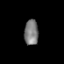
Tissue: prostate
Cell type: Epithelial cells
Senescence score: 0.3575
Nuclear area (px): 350
Mean DAPI intensity: 124.689